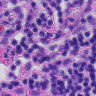
Metastatic tissue present: no